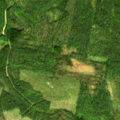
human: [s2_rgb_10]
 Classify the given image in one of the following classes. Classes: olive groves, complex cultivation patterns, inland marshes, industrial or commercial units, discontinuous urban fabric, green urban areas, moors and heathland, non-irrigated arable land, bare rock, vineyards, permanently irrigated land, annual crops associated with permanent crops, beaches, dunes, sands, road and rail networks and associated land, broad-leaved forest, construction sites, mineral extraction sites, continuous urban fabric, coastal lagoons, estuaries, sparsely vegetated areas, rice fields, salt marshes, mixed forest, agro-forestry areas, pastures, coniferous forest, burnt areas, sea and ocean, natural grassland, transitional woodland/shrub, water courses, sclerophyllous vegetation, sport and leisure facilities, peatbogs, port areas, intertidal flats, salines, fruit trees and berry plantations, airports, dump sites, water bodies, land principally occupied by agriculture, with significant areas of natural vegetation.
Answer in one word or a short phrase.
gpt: coniferous forest, mixed forest, transitional woodland/shrub